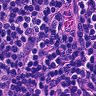
Metastatic tissue present: no